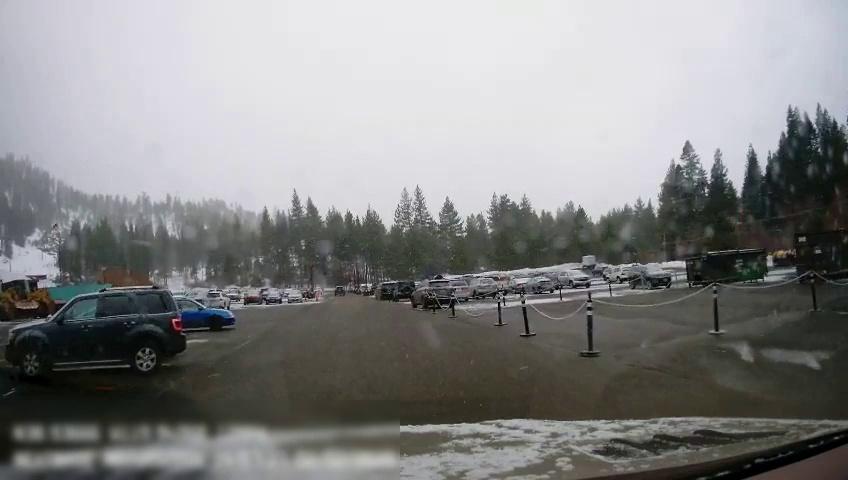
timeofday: Day
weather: Snowy
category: Vehicles | SUV
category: Vehicles | Car
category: Vehicles | SUV
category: Vehicles | Car
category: Vehicles | Car
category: Vehicles | SUV
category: Vehicles | SUV
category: Vehicles | SUV
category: Vehicles | SUV
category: Vehicles | Truck
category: Vehicles | SUV
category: Vehicles | SUV
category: Vehicles | SUV
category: Drivable Space